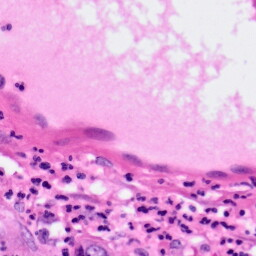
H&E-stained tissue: Pancreatic